Question: I am trying to position the border with in height range i mean the border will be positioned in same height where key number reports and instructor reports are started
the diagram is like this
and the code for positioning
'''
<table>
<tr style="padding-top:20px: height:18px">
<div style="height:03px;width:400px">
<td style="width:50%;position:relative;top:10px;bottom:10px;padding-right:8px; padding-top:20px">
<b>Key Numbers Report</b><br />
<div style=" padding-top:6px;margin-top:07px;text-align:left">
Text about the information
displayed in this report and what
they can find out here.
Text about the information
displayed in this report and what
they can find out here.
Text about the information
displayed in this report and what
they can find out here.
</div>
<a style="float:left;color:#77F;font-size:18px;margin-top:10px" href="./?s=1">View Report</a>
</td>
<td style="padding-left:25px;position:relative;top:19px;left:10px;border-left:1px #AAA solid;height:10px; padding-top:18px;padding-right:8px">
<b>Instructors Report</b><br />
<div style ="padding-top:6px;margin-top:07px;text-align:left">
Text about the information
displayed in this report and what
they can find out here.
Text about the information
displayed in this report and what
they can find out here.
Text about the information
displayed in this report and what
they can find out here
</div>
<a style="float:left;color:#77F;font-size:18px;margin-top:10px " href="./?s=2">View Report</a>
</td>
</div>
<tr>
</table>
'''
can any one pls help on this
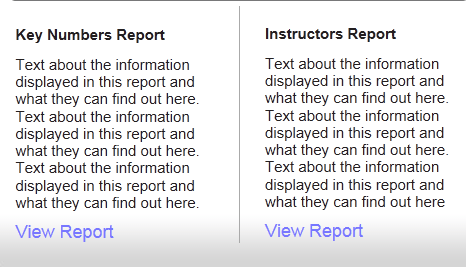
Answer: Something like this?
'''
<table>
<tr style="padding-top:20px: height:18px">
<div style="height:03px;width:400px; margin-top: 20px;">
<td style="width:50%;position:relative;top:10px;bottom:10px;padding-right:8px; padding-top:0px;">
<b>Key Numbers Report</b><br />
<div style=" padding-top:6px;margin-top:07px;text-align:left">
Text about the information
displayed in this report and what
they can find out here.
Text about the information
displayed in this report and what
they can find out here.
Text about the information
displayed in this report and what
they can find out here.
</div>
<a style="float:left;color:#77F;font-size:18px;margin-top:10px" href="./?s=1">View Report</a>
</td>
<td style="padding-left:25px;position:relative;top:19px;left:10px;border-left:1px #AAA solid;height:10px; padding-top:0px;padding-right:8px">
<b>Instructors Report</b><br />
<div style ="padding-top:6px;margin-top:07px;text-align:left">
Text about the information
displayed in this report and what
they can find out here.
Text about the information
displayed in this report and what
they can find out here.
Text about the information
displayed in this report and what
they can find out here
</div>
<a style="float:left;color:#77F;font-size:18px;margin-top:10px " href="./?s=2">View Report</a>
</td>
</div>
<tr>
</table>
'''
I removed the 'padding-top' from your '<td>'s and added 'margin-top' on your '<div>' instead.
I have to tell you though, that your html-code is not valid, you are not allowed to have a '<div>' in a '<tr>' before your '<td>'.